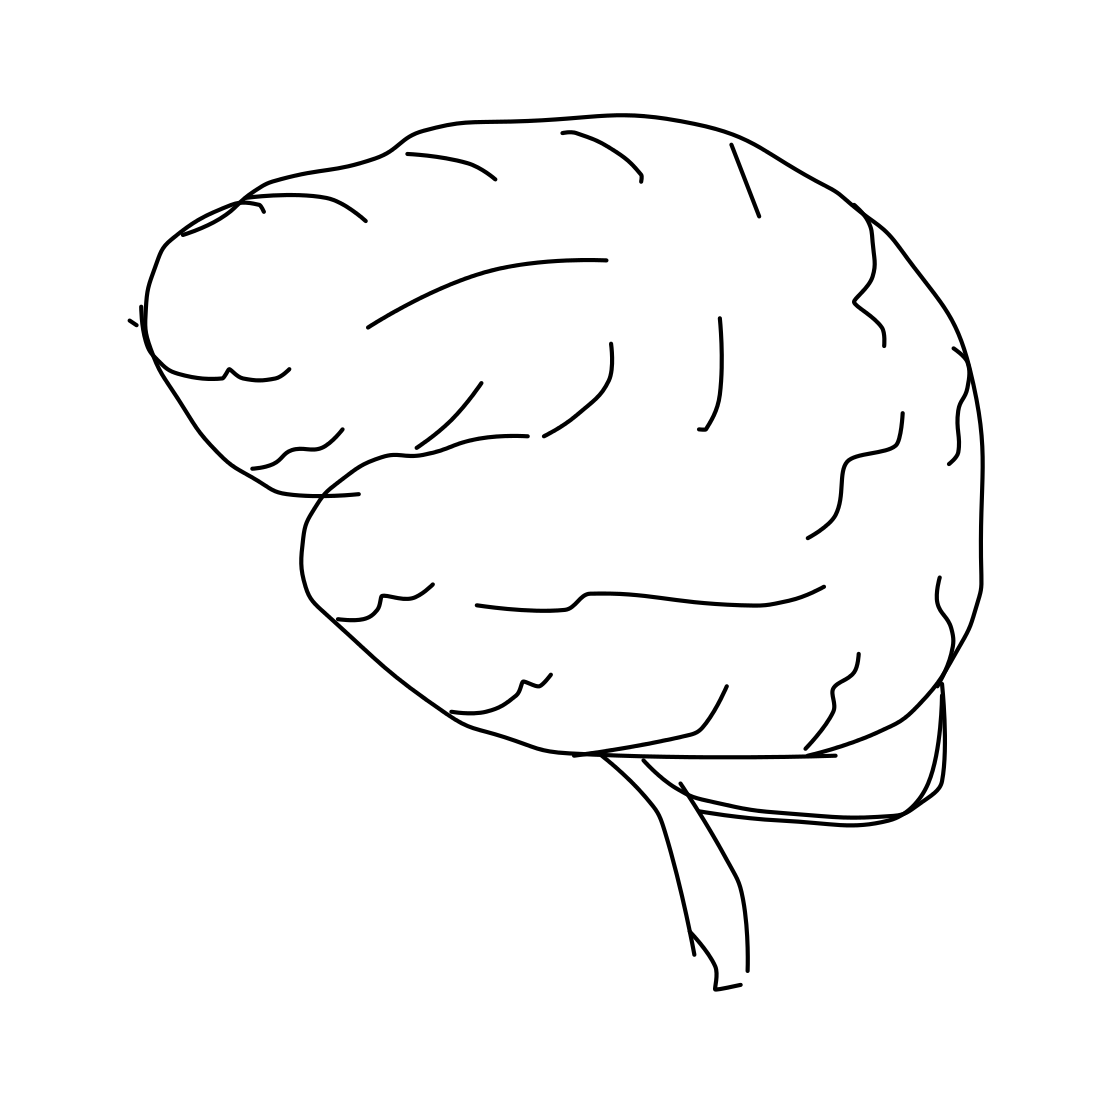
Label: brain